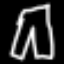
Label: pants